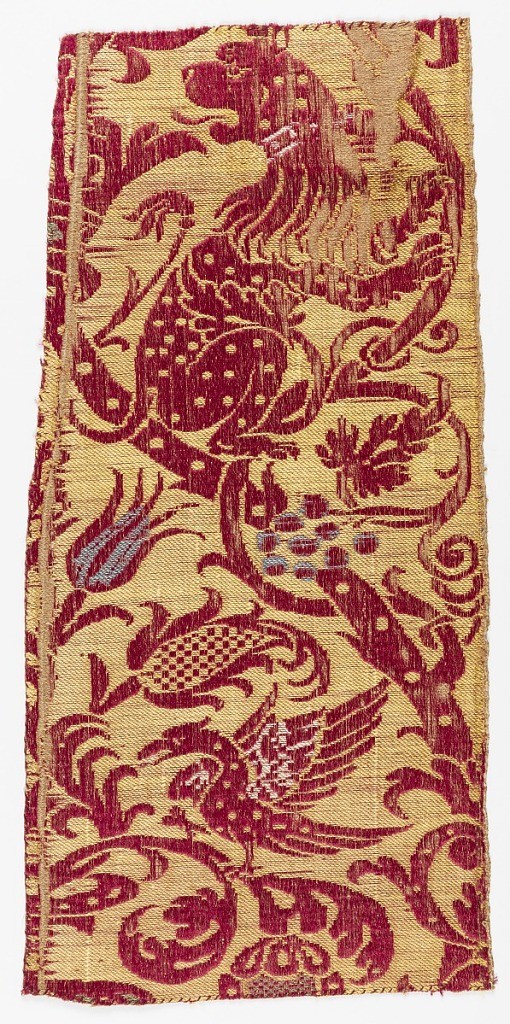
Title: Fragment
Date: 17th century
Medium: silk, linen Technique: plain compount satin weave (brocatelle) Label: Silk, linen plain compound satin weave
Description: Fragment of woven fabric with a lion and bird of prey on a curving vine with exotic flowers and foliage, in red with touches of white and blue on a yellow background.